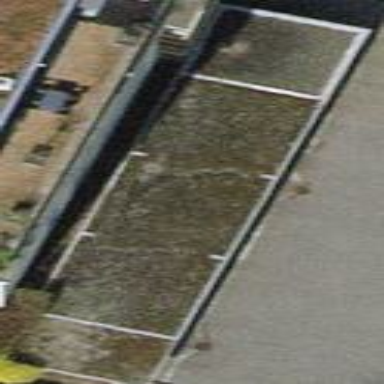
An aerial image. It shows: View of roof of building.